Interaction volume radius: 10 \u00c5
Interaction volume height: 10 \u00c5
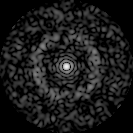
Disorder parameter: 0.8444